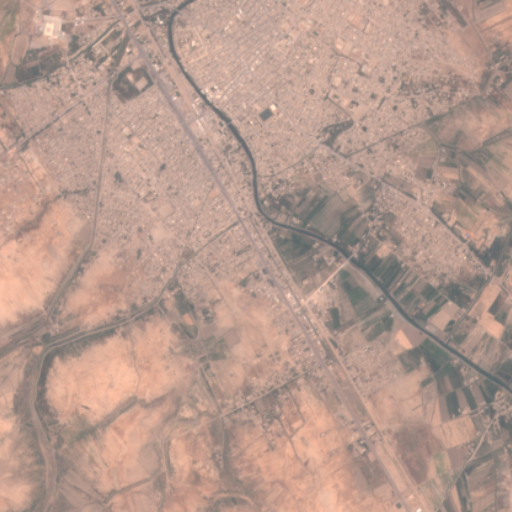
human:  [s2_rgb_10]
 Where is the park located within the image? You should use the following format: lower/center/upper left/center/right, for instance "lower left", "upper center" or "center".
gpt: The park is located in the upper center of the image.
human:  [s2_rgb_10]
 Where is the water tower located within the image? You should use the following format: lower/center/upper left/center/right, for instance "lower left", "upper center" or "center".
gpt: The water tower is located in the upper center of the image.
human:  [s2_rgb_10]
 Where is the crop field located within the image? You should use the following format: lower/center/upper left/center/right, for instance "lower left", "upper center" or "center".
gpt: There is no crop field in the image.